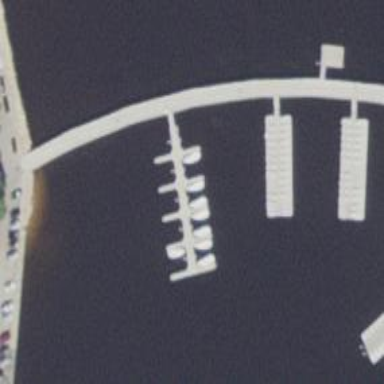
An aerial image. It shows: Man-made pier.